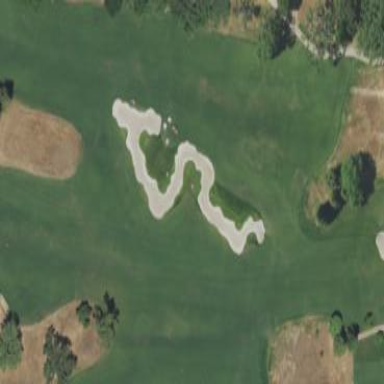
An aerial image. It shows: Bunker on golf course.